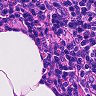
Metastatic tissue present: no